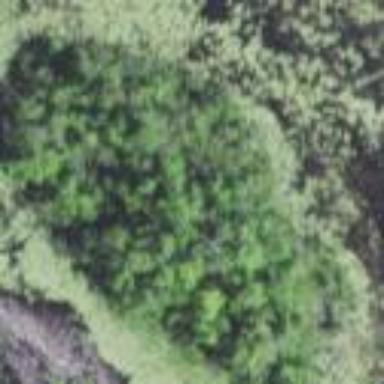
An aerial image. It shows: Beautiful woodland area.